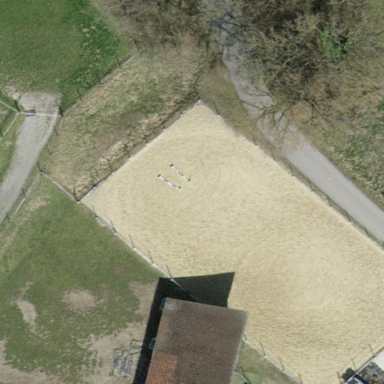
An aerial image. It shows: Equestrian pitch used for leisure and sports activities.